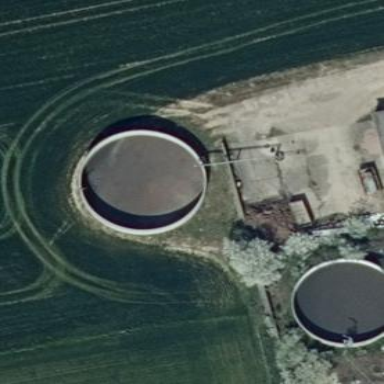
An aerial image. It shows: Storage tank created as man-made structure.